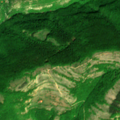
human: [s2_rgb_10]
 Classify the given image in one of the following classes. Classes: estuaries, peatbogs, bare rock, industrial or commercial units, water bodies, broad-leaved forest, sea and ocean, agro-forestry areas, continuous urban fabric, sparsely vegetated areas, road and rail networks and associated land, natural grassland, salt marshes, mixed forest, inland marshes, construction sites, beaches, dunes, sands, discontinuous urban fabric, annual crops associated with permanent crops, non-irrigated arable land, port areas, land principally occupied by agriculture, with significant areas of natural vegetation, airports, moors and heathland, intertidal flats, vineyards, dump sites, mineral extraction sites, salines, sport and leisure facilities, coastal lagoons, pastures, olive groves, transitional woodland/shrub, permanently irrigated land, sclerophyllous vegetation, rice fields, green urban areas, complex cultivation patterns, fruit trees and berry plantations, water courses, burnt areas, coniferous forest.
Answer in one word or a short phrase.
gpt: broad-leaved forest, natural grassland, transitional woodland/shrub